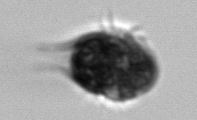
Label: Mesodinium